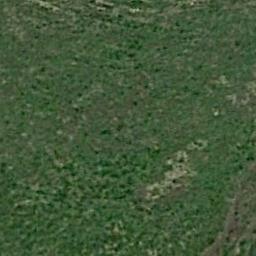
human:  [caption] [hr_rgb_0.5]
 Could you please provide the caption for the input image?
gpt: The meadow is full of green grass .

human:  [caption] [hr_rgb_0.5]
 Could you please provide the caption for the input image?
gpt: There is a tree in the grass .

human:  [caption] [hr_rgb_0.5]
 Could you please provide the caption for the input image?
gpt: There is no grass in some parts of the meadow .

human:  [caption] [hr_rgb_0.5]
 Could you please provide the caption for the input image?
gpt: This meadow has different sparsity in different places .

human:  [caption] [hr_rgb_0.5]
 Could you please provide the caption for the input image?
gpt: A dense meadow with many green grass .